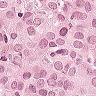
Metastatic tissue present: yes